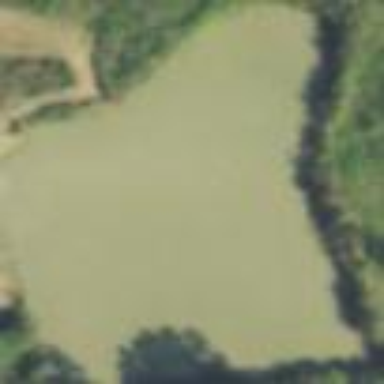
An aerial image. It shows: Pond with natural water.